Question: when declaring some element (let's say a Button) and giving it some width and height (let's say 200dp) from the XML file, I got certain result when running, although when make the same steps but Programmatically I got much smaller width and height, and this case happens only with me in Nexus tablets.

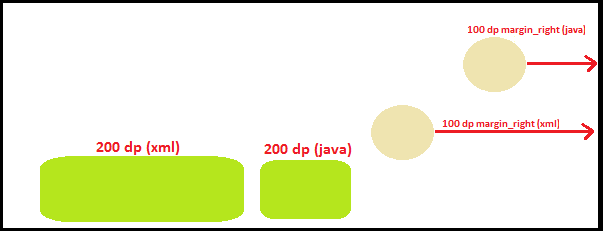
Answer: If you set the size of a View programmatically, many times pixels are taken as an argument. You will need to convert your desired size in DPs to pixels first, and use those to set the width or height of your element:
'''
float dp = 200;
float px = TypedValue.applyDimension(TypedValue.COMPLEX_UNIT_DIP, dp, getResources().getDisplayMetrics());
'''
See the API-docs of the specific Views for infos about what kind of dimensions are taken as an argument.